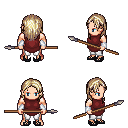
a pixel art fantasy rpg character, male body template, human, light skin, maroon tunic, white pants, white blonde long hairstyle, white cloth bracers, ghillies, spear, four views (front, back, left, right), 2x2 character sprite sheet, small pixel art, hard edges, no anti-aliasing